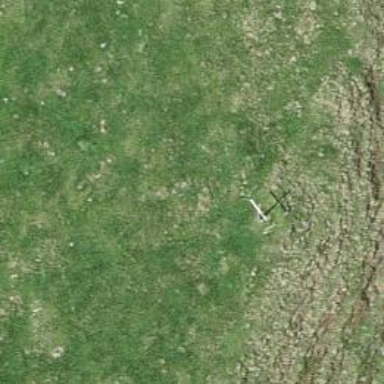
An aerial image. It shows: Historic wayside cross.